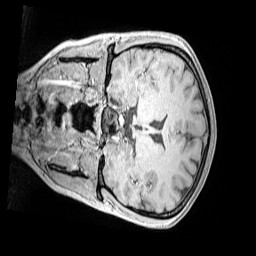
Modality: MP2RAGE
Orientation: coronal
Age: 14
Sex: female
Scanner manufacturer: siemens
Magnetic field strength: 3 T
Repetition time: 4 s
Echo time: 0.00299 s